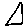
Label: triangle